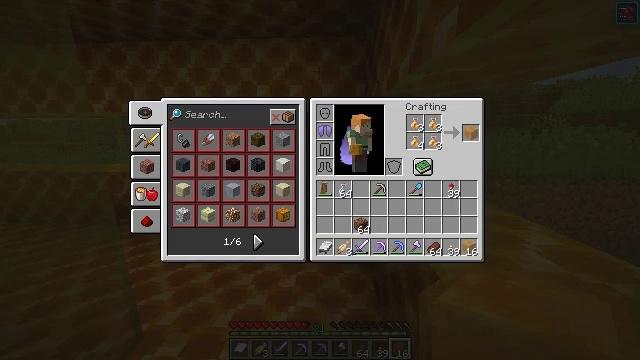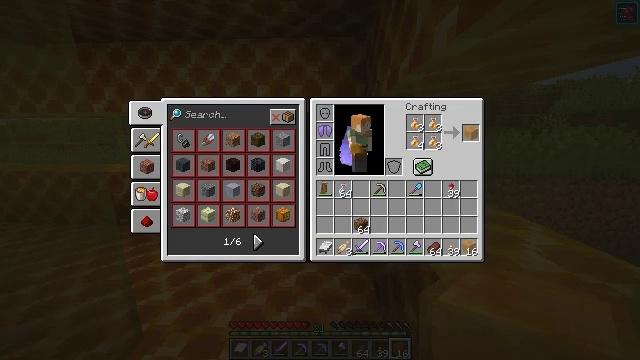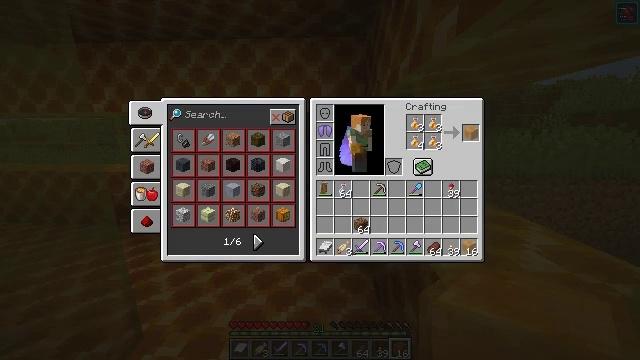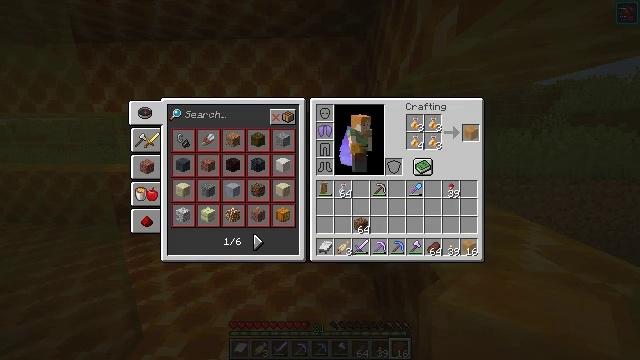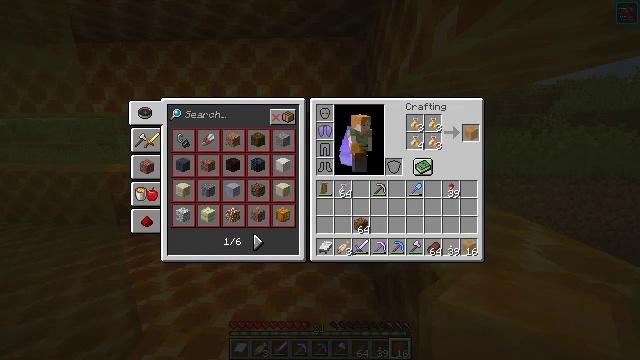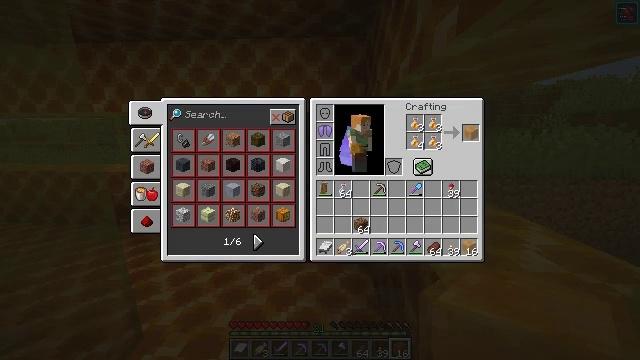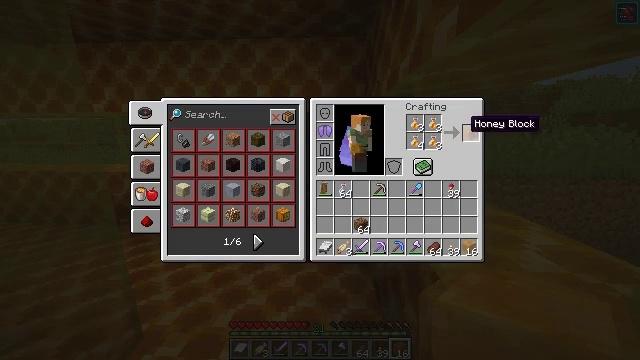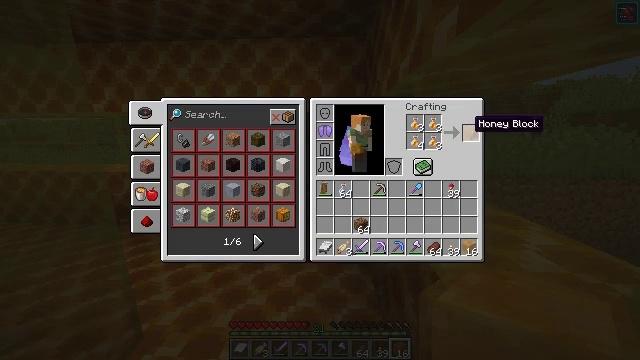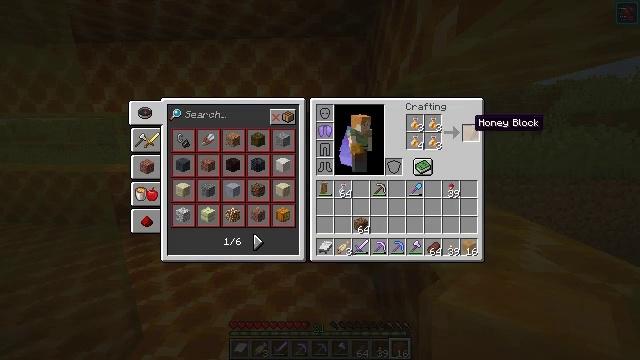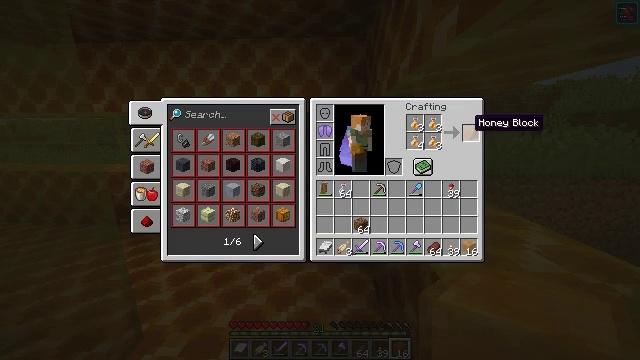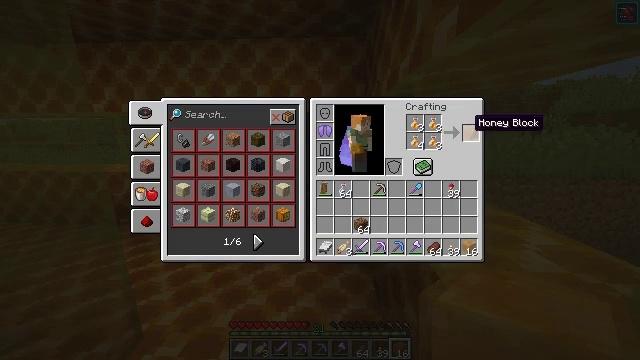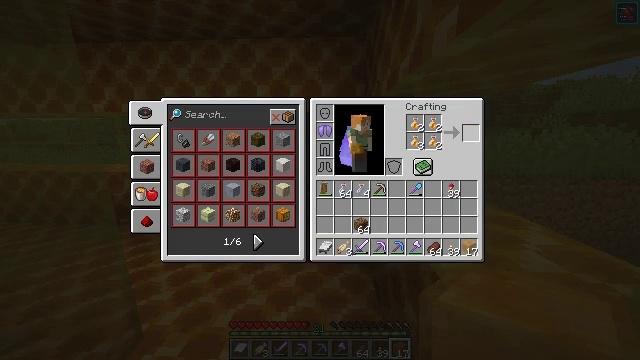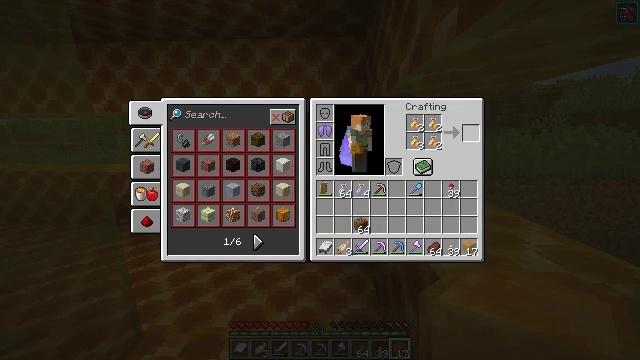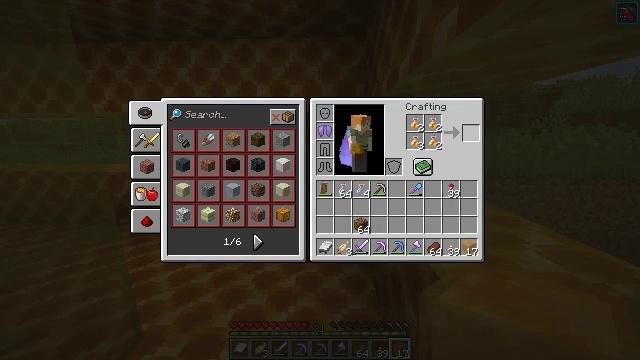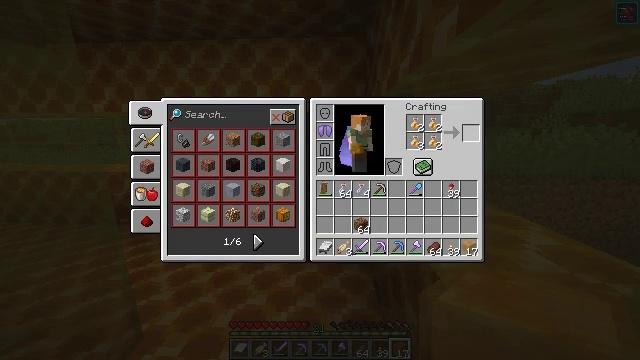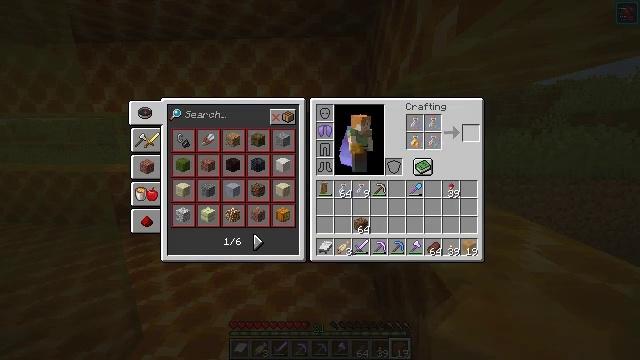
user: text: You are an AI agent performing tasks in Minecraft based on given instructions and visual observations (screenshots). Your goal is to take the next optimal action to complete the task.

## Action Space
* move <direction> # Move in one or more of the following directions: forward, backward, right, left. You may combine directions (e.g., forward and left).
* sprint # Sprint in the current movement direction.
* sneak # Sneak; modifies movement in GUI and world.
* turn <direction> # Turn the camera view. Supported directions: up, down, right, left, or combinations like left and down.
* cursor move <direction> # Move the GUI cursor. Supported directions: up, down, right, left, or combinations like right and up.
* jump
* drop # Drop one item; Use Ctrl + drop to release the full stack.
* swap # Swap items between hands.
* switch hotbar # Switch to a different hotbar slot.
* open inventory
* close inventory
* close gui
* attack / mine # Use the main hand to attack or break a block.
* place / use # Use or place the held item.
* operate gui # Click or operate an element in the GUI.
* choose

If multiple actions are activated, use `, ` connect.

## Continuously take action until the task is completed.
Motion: motion action
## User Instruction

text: Get a honey block by mixing honey bottles in the crafting table.
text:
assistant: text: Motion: sneak, cursor move right
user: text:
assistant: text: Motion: sneak
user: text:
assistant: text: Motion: sneak
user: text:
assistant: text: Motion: sneak
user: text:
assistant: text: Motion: sneak
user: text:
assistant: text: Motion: sneak
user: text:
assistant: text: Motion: sneak
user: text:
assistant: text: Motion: sneak
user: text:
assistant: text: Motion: sneak
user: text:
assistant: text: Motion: sneak
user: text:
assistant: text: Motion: sneak, choose
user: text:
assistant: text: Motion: sneak, choose
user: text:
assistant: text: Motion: sneak, choose
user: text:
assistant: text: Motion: sneak
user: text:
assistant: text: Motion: sneak
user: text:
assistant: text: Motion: sneak